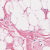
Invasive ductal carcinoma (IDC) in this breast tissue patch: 0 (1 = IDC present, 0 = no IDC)